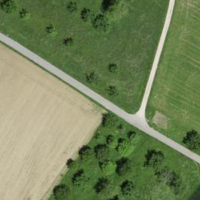
EUNIS habitat code: 25
Species observed at this site:
Dactylis glomerata